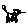
Label: cat